Field crop: maize
Growth stage: 2
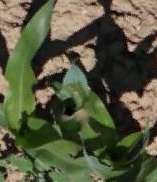
Species: maize